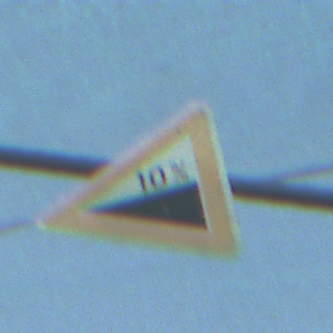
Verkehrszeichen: Steigung10
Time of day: MorningAfternoon
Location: Roofed (Special)
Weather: PartlyCloudy
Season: NotSpecified
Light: Natural